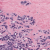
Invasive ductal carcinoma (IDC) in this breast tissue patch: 1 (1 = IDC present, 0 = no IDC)